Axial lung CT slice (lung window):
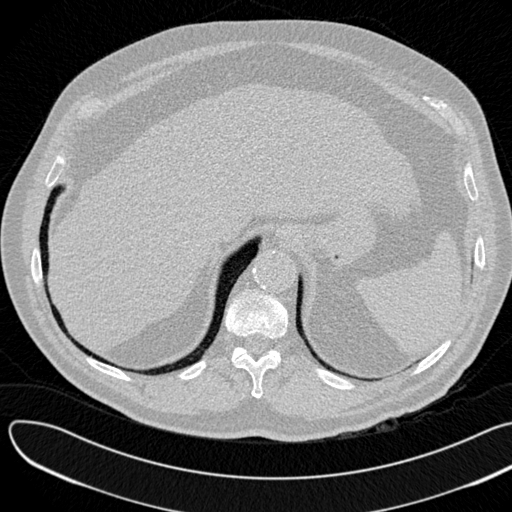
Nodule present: no